Question: I am trying to display digital circuit netlist with graphviz.
I am resorting to :
- -
The following code works fine. However, during layout, some inputs (here "i3") can be misaligned : I would expect i3 to be left-aligned, as for i1 and i2.
How can I do that ?
'''
digraph G {
graph [rankdir = LR];
node[shape=record];
c1[ label="{ {<i1>i1|<i2>i2}| c1 | {<f>f} }"];
c2[ label="{ {<i0>i0}| c2 | {<out_0>out_0} }"];
c3[ label="{ {<i0>i0}| c3 | {<out_0>out_0} }"];
c4[ label="{ {<i0>i0|<i1>i1}| c4 | {<out_0>out_0} }"];
i1; i2; i3; f; i1 -> c2:i0[ label="w(1)"];
i2 -> c3:i0[ label="w(2)"];
i3 -> c4:i1[ label="w(4)"];
c1:f -> c4:i0[label="w(3)"];
c2:out_0 -> c1:i1[label="w(5)"];
c3:out_0 -> c1:i2[label="w(6)"];
c4:out_0 -> f[label="w(7)"];
}
'''

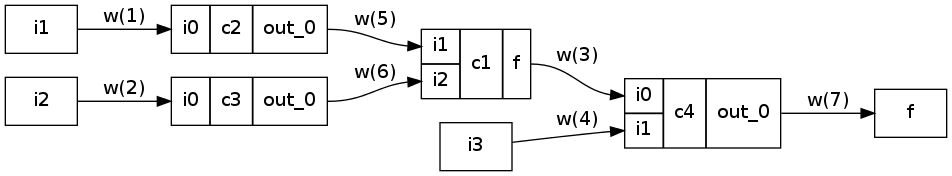
Answer: Just specify that i1, i2 and i3 share the same rank:
'''
digraph G {
graph [rankdir = LR];
node[shape=record];
c1[ label="{ {<i1>i1|<i2>i2}| c1 | {<f>f} }"];
c2[ label="{ {<i0>i0}| c2 | {<out_0>out_0} }"];
c3[ label="{ {<i0>i0}| c3 | {<out_0>out_0} }"];
c4[ label="{ {<i0>i0|<i1>i1}| c4 | {<out_0>out_0} }"];
i1; i2; i3; f; i1 -> c2:i0[ label="w(1)"];
i2 -> c3:i0[ label="w(2)"];
i3 -> c4:i1[ label="w(4)"];
c1:f -> c4:i0[label="w(3)"];
c2:out_0 -> c1:i1[label="w(5)"];
c3:out_0 -> c1:i2[label="w(6)"];
c4:out_0 -> f[label="w(7)"];
{rank=same; i1; i2; i3}
}
'''